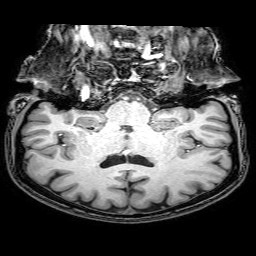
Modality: T1w
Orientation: sagittal
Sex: female
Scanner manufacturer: philips
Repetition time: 0.008155 s
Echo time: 0.00374 s